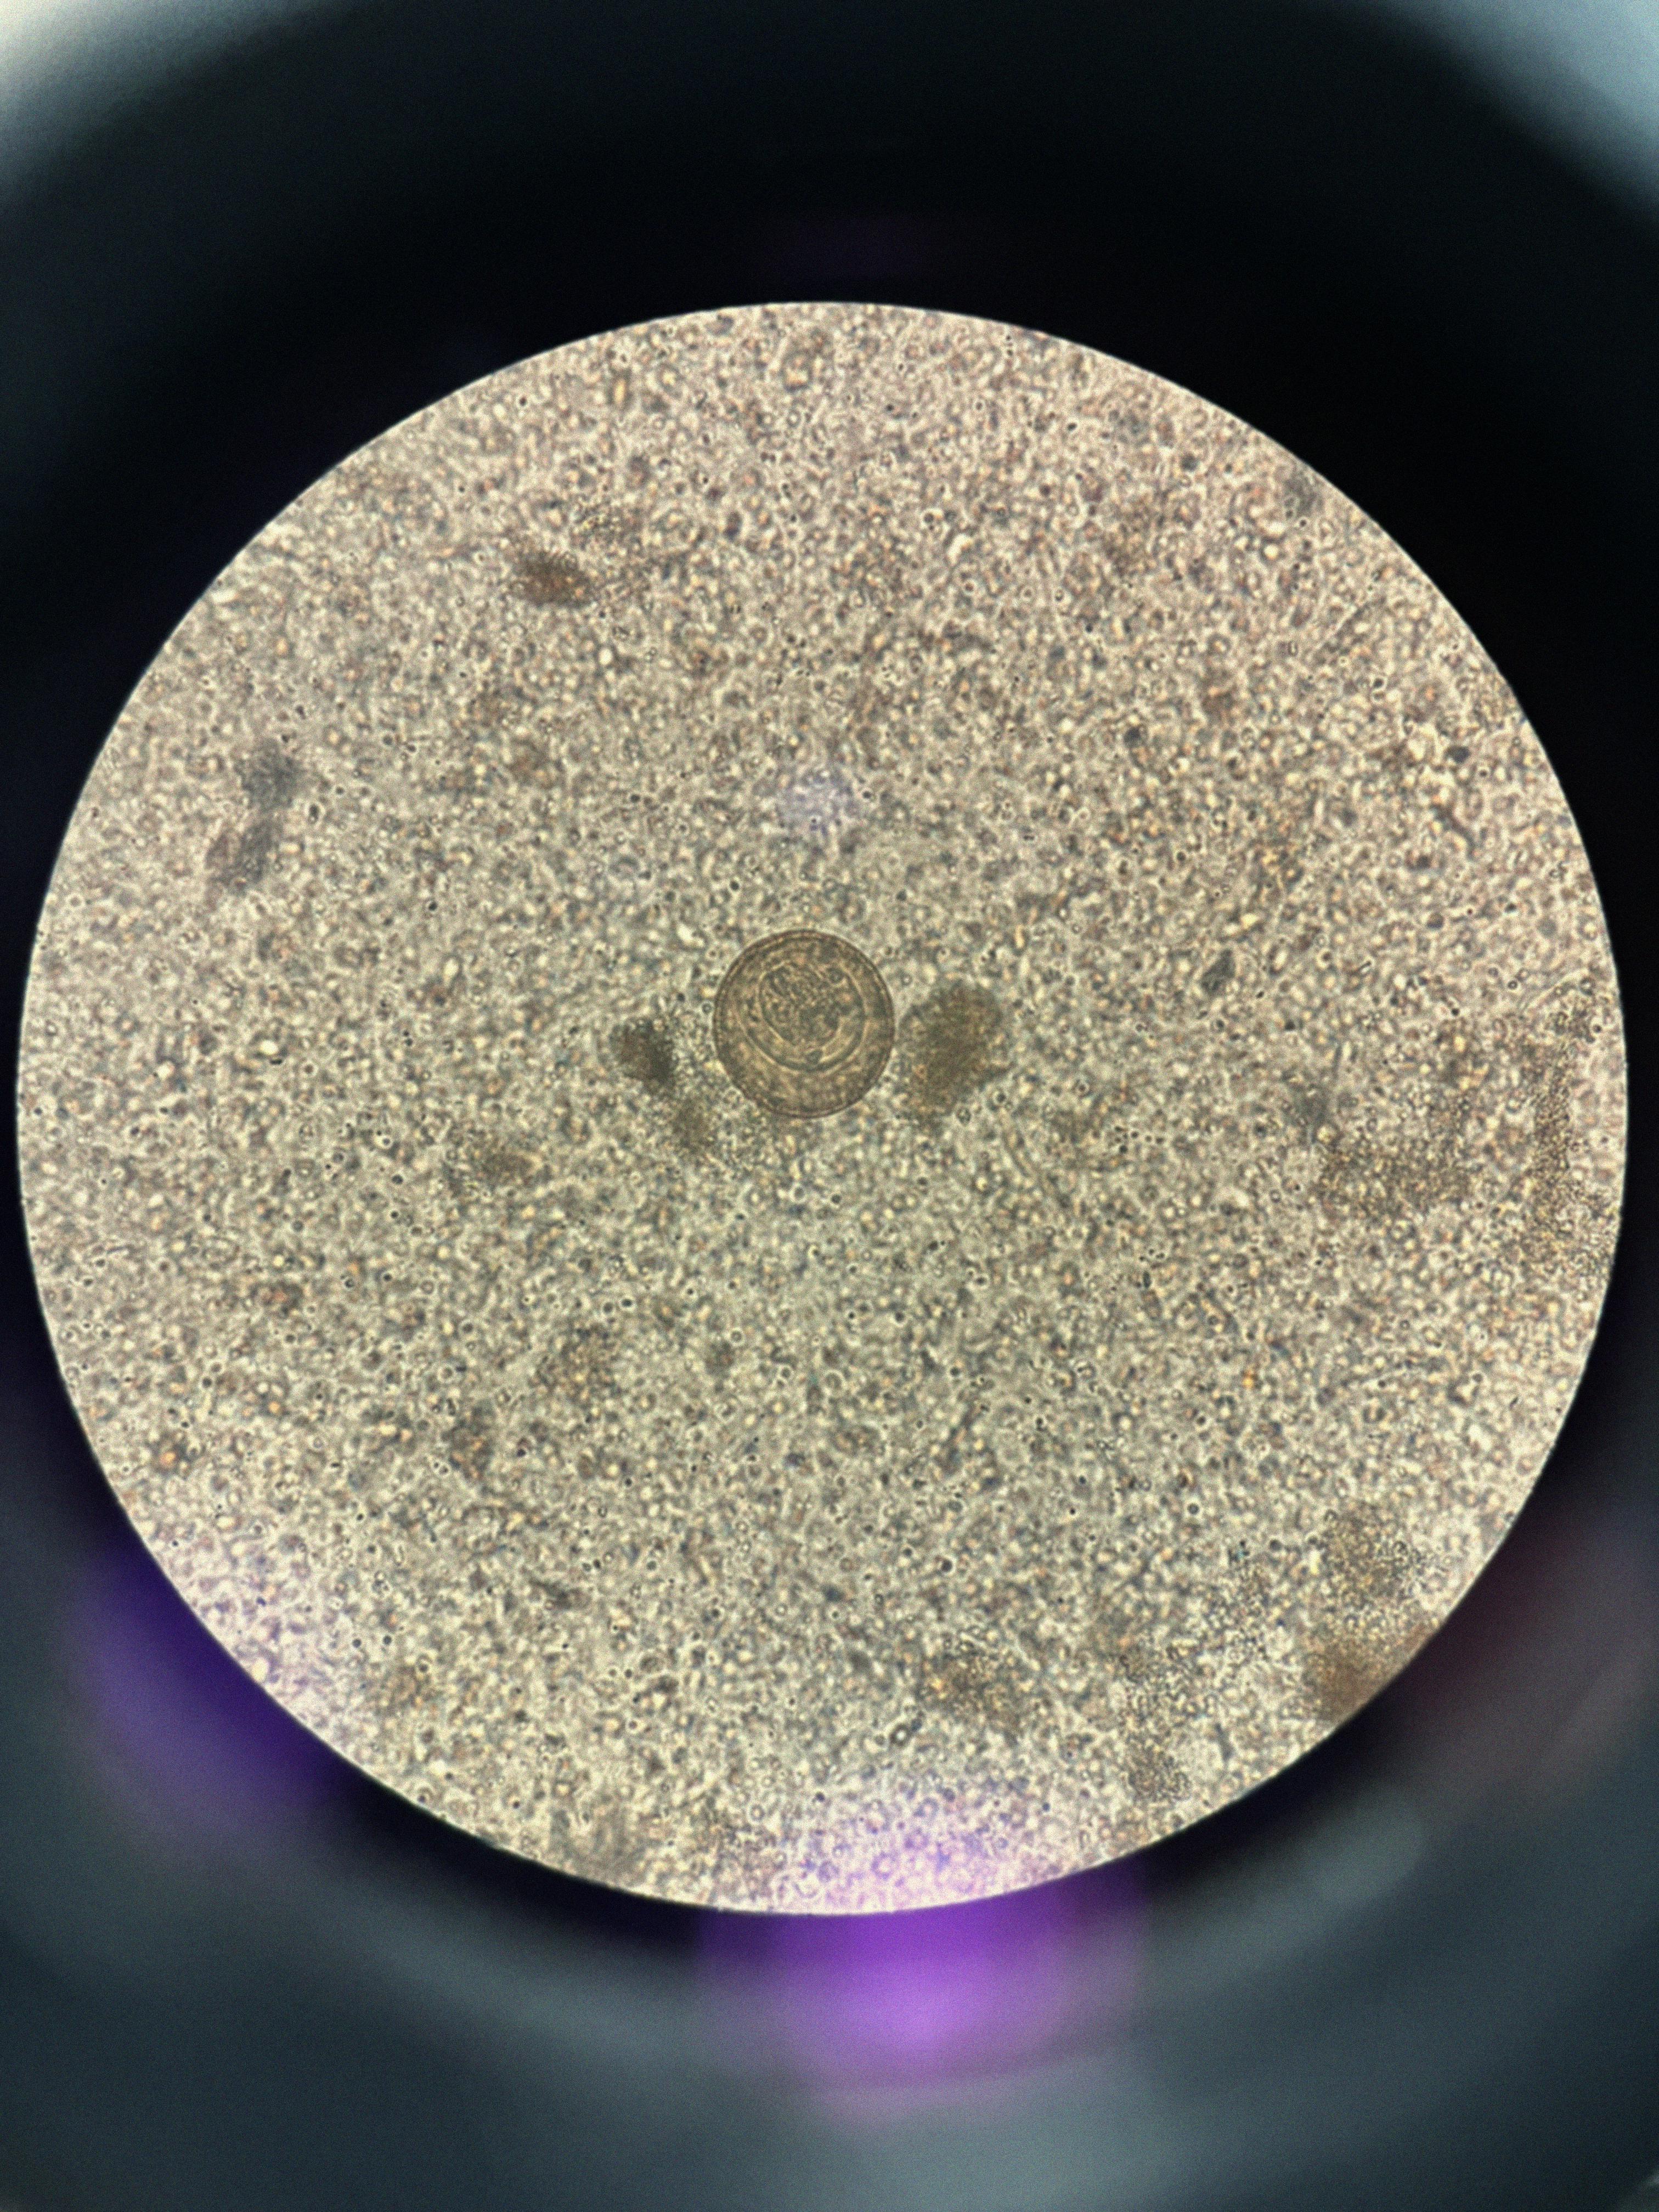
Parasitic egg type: Hymenolepis diminuta